Question: I have this code:
'''
<header>
<div id="title">
<img alt="logo" src="/Content/logo.gif" />
</div>
<nav>
<ul id="menu">
<li>Products</li>
<li>Auctions</li>
<li>Segmentation</li>
</ul>
</nav>
</header>
'''
That generate this:

I want that the image will be above the white box(that it will align according to the image). How do I do it?
BTW I use the default asp.net mvc3 template.
Thanks.
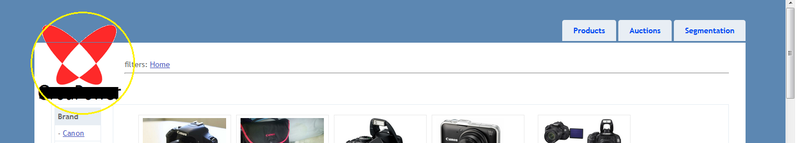
Answer: I'm assuming you're floating these elements. If so, try setting the overflow property of the header:
'''
header {
overflow: auto
}
'''